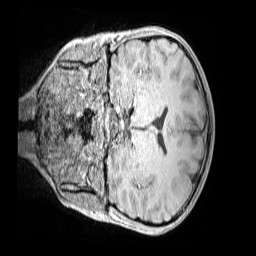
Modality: MP2RAGE
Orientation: coronal
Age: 10
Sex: female
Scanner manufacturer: siemens
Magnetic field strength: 3 T
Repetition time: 4 s
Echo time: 0.00299 s